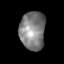
Tissue: skin
Cell type: Epithelial cells
Senescence score: 0.2407
Nuclear area (px): 954
Mean DAPI intensity: 127.633